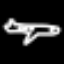
Label: airplane